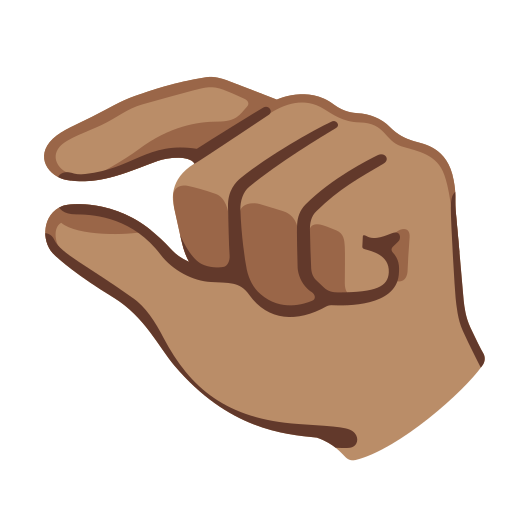
Emoji: 🤏🏽